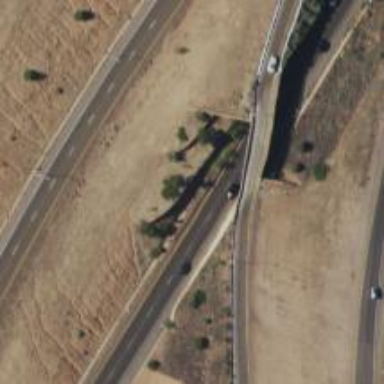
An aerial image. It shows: Motorway link bridge.